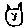
Label: cat